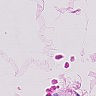
Metastatic tissue present: no